Field crop: maize
Growth stage: 2
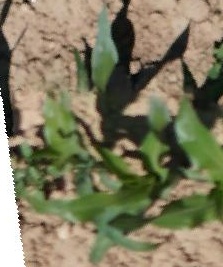
Species: maize